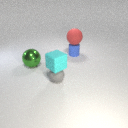
small cyan rubber cube above small gray rubber sphere